Question: I'm having a fairly complicated layout issue that only occurs on Webkit browsers. Have a look at this screenshot:

First, allow me to explain what I am trying to do here. The purpose of this layout is to show a grid of images, with each grid cell being square. The layout is responsive, so on another viewport width, there may be 3 images per row instead of 2.
Technically, the markup is a list of figures, and within each figure is a link, and within the link is the actual image. Pseudo markup:
'''
<ul>
<li><figure><a href=""><img src="" width="0" height="0" /></a></figure></li>
<li><figure><a href=""><img src="" width="0" height="0" /></a></figure></li>
</ul>
'''
As you can see, the innner image does not have any width. This is intentional, because the width is set on the li element, which I use as the image container. In the example viewport as seen in the screenshot, the width of the li element is set to 50%.
Next, during runtime, I hide the img element alltogether and set its src path as background image on the "a" element. The purpose of this is to center the image correctly, regardless of the image's dimensions or aspect ratio.
I am using box-sizing:border-box on all elements.
Now, during this runtime routine I also calculate the height of the "li" element dynamically in order to enforce it to be square. Let us assume for a moment that the example screenshot has a viewport width of 400 pixels. Since all "li" elements are set to have a width of 50%, they should have a width of 200 pixels. Knowing this, I simply set the height of this "li" element to 200 pixels as well, making it a square container:
'''
// applied to all "li"s in the list
$(this).height($(this).width());
'''
This works perfect in every browser I tested, except for Webkit browsers (Chrome, Safari). When I output the width of the "a" (or li) element before setting it, both the width and the CSS width, non-webkit browsers will report the exact same width for every "a" element. When I look at the console in webkit browsers, there are variations in their widths. One "a" element may be 200px whilst the other is 191px. The actual values and whether it occurs at all depends on the viewport width of the browser so it seems.
Either way, the result are the ugly gaps you see in the screenshot. What happened is that due to webkit unexpectedly reporting different width for these "a" containers (although they are all set to 50%), the height will also have varieties, causing the gaps.
The big question therefore is: why does webkit report incorrect and different widths for "a" elements that are all set to 50% of the same parent, whilst other browsers don't?
Hereby a few things investigated so far:
I am using inline-block on the li elements, which is known to cause additional "space". I have solved this by removing the whitespace from the markup. Either way, inline-block is not the issue, since when I change the "li" elements to float, webkit browsers still show different widths when they shouldn't.
Another theory has to do with the order of loading things, where some claim delaying my image background runtime routine to the window.load event may help. Unfortunately, the result is exactly the same.
I'm also aware of the difference between .width() and .css("width") in jQuery (I'm using 1.8.2). It does not make a difference, since I output both on the console, and Webkit gets both values wrong.
Sorry for the long explanation, hereby a summary: I set a width of 50% (or 33.3333%, depending on the viewport width) on list elements and then retrieve the actual pixel width during runtime. For some mysterious reason, webkit browsers report different widths, allthough all the list elements have the same percentage width.
Finally, here is a live link of the issue:
[removed, due to issue solved and live code changed now]
To reproduce the issue, you have to use a webkit browser and resize your window roughly to that of my example screenshot. It seems to happen at arbitrary viewport widths.
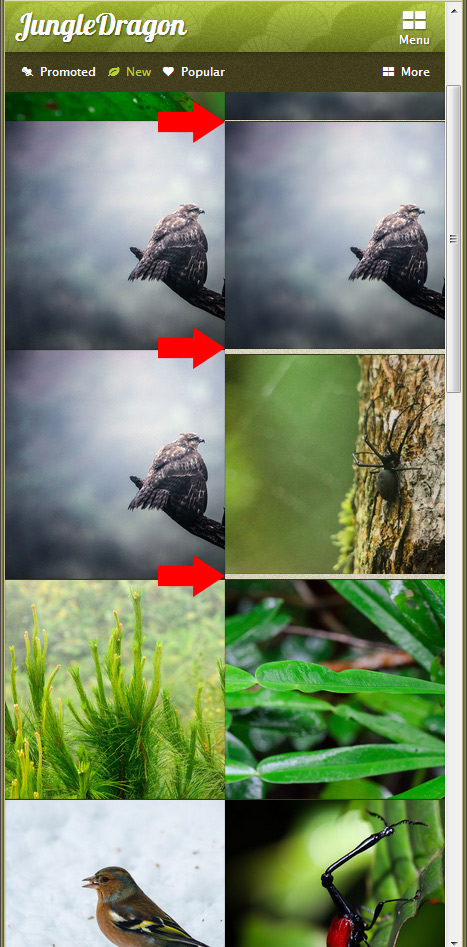
Answer: It looks to me like it has to do with whether or not the pixel width of the viewport is divisible by 2 or 3. In cases where the width:50% and $(document).width()/2=0 then there is no issue, but when $(document).width()/2=1 then the gap appears.
So instead of calculating the height for each perhaps you can calculate it once and use it each time, i.e. change imageLayout() to:
'''
var aHeight = $('.photos li figure > a')[0].width();
$('.photos li figure > a').each(function(index) {
console.log('w: ' + $(this).width() + " css w: " + $(this).css("width"));
console.log('pw: ' + $(this).parent().parent().width() + " css pw: " + $(this).parent().parent().css("width"));
$(this).height(aHeight);
if ($(this).attr('data-loaded') != "1") {
var imgcaption = $(this).parent().find('figcaption a');
imgcaption.html('<em class="icon-bolt"></em> loading...');
}
});
'''